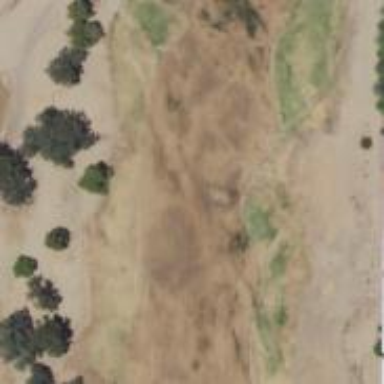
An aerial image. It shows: View of golf hole.